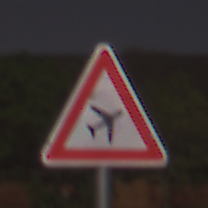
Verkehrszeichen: FlugbetriebLinks
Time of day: Night
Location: Outdoor (Nature)
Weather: Clear
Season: NotSpecified
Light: Natural